RGB frame:
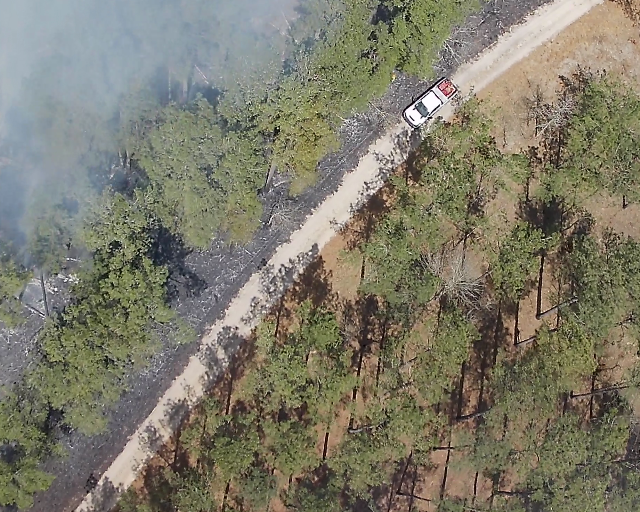
Thermal frame:
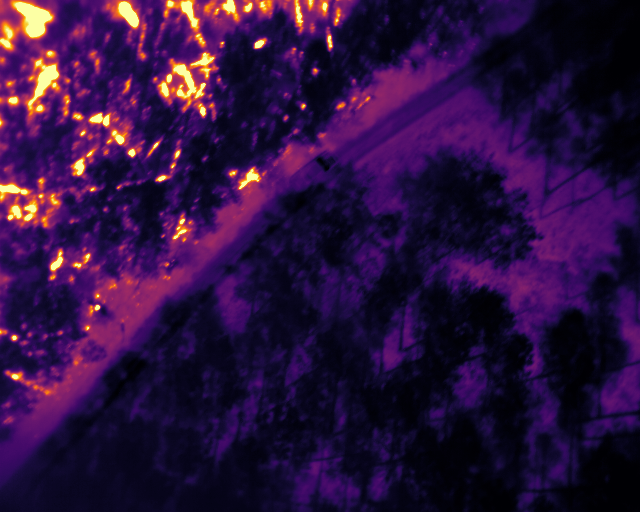
Captured: 2026-02-27 02:42:02
Pixels at or above 80 °C: 7122 (fraction of frame: 0.02173)